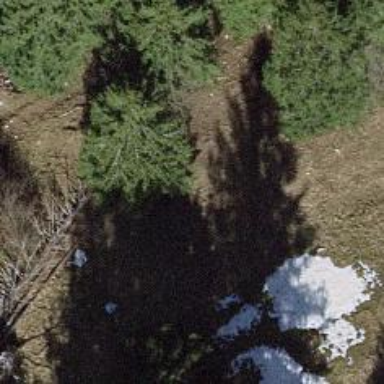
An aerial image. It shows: Single tag "natural: tree."